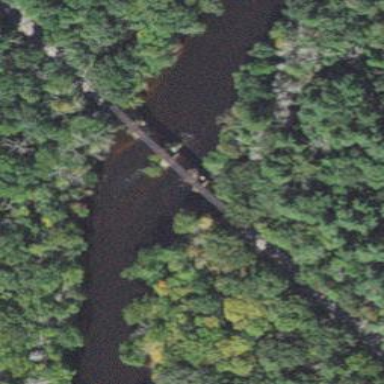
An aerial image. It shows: Bridge with beam structure.